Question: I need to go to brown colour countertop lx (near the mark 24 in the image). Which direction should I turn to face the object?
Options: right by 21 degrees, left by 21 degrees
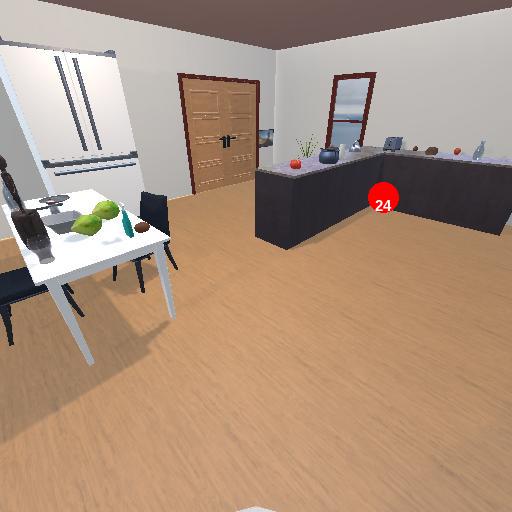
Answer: right by 21 degrees